Question: Will facebook developer interface less about adding staff or not join officers difference?
The different nature of the staff joined what functionality?
please give me some advice,thank you...

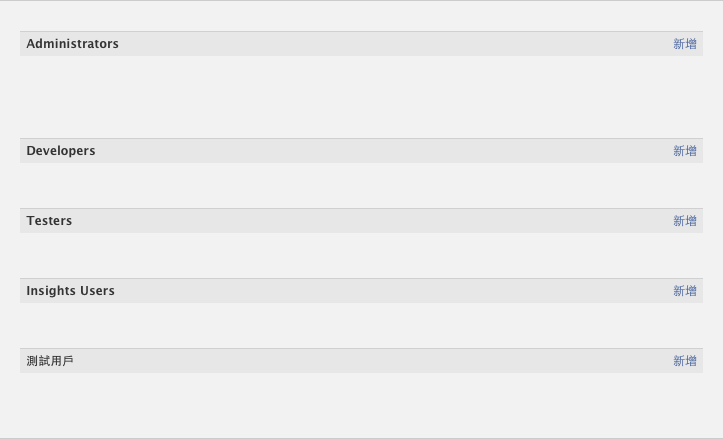
Answer: I think you want to read the documentation on security roles.
<URL>